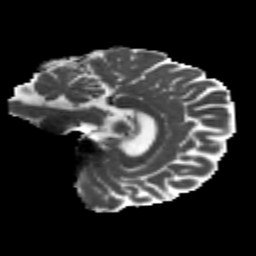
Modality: MD
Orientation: sagittal
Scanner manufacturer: siemens
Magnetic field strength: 3 T
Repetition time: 4.16 s
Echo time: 0.0806 s